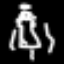
Label: angel